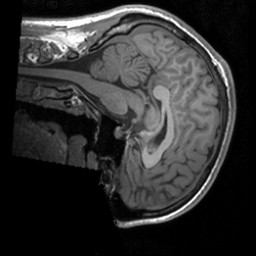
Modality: T1w
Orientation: sagittal
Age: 22
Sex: male
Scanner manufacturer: siemens
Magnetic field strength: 3 T
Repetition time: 1.9 s
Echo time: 0.00226 s